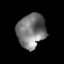
Tissue: prostate
Cell type: Myeloid cells
Senescence score: 0.2703
Nuclear area (px): 941
Mean DAPI intensity: 119.942